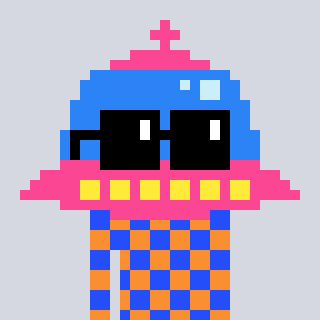
a pixel art character with square black sunglasses, a ufo-shaped head and a orange-colored body on a cool background